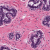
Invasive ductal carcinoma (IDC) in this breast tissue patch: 0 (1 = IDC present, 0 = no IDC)